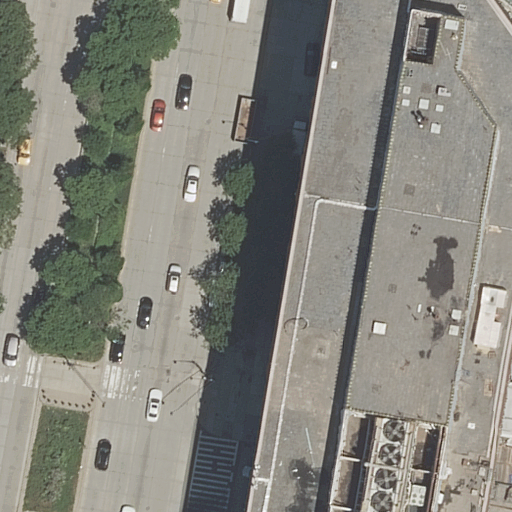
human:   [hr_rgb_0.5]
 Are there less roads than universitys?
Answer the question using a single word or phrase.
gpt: no

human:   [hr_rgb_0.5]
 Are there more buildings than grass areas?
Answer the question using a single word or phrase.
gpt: no

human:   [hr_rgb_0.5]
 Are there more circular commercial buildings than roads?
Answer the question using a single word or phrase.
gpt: no

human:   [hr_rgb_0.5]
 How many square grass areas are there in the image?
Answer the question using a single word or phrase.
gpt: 0

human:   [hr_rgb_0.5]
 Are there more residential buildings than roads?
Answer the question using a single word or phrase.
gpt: no

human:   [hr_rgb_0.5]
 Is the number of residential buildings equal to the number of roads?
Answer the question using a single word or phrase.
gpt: no

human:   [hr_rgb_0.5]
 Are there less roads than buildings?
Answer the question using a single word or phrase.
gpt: no

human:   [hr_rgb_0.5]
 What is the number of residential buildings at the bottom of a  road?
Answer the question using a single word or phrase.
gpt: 1

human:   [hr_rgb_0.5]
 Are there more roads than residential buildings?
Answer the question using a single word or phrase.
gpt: yes

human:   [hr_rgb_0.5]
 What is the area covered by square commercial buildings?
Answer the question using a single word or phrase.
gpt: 0m2

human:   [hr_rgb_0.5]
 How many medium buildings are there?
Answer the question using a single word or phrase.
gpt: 0

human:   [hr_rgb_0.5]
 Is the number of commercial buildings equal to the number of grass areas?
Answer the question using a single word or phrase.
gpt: no

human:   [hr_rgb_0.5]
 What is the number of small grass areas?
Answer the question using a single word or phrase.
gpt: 2

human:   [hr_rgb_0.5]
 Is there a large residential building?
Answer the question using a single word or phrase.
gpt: yes

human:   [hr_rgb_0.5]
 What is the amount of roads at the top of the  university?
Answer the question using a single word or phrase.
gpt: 8

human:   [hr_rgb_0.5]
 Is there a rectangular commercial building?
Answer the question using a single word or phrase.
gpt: no

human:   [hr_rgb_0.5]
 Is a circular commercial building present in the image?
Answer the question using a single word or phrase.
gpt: no

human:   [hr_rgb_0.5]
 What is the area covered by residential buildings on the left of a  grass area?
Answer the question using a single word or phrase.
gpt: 0m2

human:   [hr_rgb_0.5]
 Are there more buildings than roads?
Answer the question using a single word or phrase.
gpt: no

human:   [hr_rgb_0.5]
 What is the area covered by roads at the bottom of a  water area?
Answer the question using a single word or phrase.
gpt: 0m2

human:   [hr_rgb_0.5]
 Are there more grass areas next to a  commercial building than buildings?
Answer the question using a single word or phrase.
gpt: no

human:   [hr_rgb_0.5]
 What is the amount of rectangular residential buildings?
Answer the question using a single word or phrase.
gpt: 0

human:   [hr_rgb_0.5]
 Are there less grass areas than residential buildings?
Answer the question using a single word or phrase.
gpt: no

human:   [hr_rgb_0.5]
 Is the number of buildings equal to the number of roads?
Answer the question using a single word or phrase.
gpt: no

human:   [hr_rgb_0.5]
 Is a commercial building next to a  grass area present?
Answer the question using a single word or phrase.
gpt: no

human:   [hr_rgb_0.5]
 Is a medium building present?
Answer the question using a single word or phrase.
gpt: no

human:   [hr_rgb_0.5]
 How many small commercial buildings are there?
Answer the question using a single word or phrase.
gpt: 0

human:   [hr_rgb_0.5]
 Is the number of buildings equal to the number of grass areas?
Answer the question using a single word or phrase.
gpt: no

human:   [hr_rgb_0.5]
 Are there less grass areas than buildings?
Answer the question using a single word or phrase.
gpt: no

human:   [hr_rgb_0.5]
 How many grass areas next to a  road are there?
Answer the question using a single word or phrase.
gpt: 3

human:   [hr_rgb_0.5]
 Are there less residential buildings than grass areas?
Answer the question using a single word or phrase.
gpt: yes

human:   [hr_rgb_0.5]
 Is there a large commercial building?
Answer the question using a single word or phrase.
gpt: no

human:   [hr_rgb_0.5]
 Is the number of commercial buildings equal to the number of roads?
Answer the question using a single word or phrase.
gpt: no

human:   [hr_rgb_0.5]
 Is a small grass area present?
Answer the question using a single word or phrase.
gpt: yes

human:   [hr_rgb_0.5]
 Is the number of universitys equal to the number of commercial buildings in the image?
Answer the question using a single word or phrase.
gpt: no

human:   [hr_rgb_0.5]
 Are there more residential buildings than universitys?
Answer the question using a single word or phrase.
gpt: no